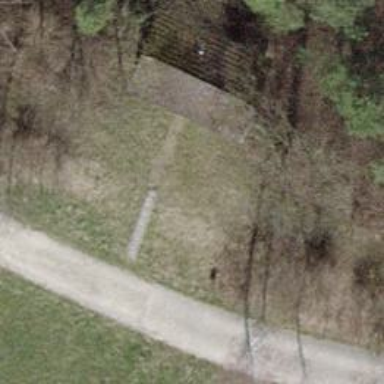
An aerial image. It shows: Cobblestone steps on the road.